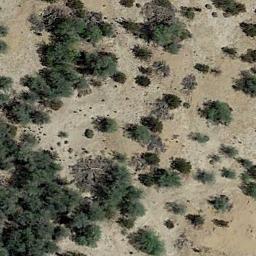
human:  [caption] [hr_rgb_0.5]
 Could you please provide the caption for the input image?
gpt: The chaparral is consist of some green bushes on the desert .

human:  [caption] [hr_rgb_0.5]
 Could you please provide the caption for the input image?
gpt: Chaparral is distributed cluster by cluster on the sand .

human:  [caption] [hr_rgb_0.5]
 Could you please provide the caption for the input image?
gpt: Some connected green chaparrals grow on the wasteland .

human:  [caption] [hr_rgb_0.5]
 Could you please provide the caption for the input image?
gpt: In this jungle, Only the little vegetation can be seen .

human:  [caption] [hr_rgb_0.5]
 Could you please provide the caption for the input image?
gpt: The chaparral is thicker on the left than on the right .